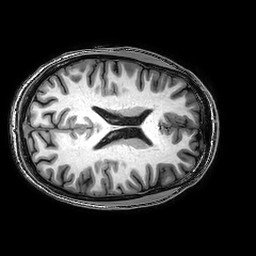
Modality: T1w
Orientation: axial
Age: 23
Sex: male
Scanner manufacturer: philips
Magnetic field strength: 3 T
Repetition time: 0.008144 s
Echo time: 0.00374 s